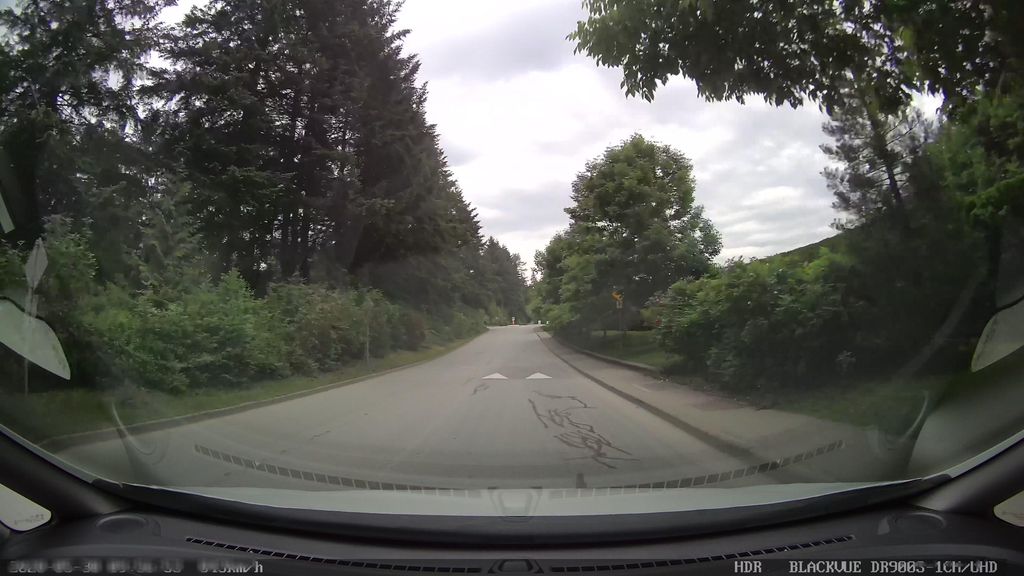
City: vancouver